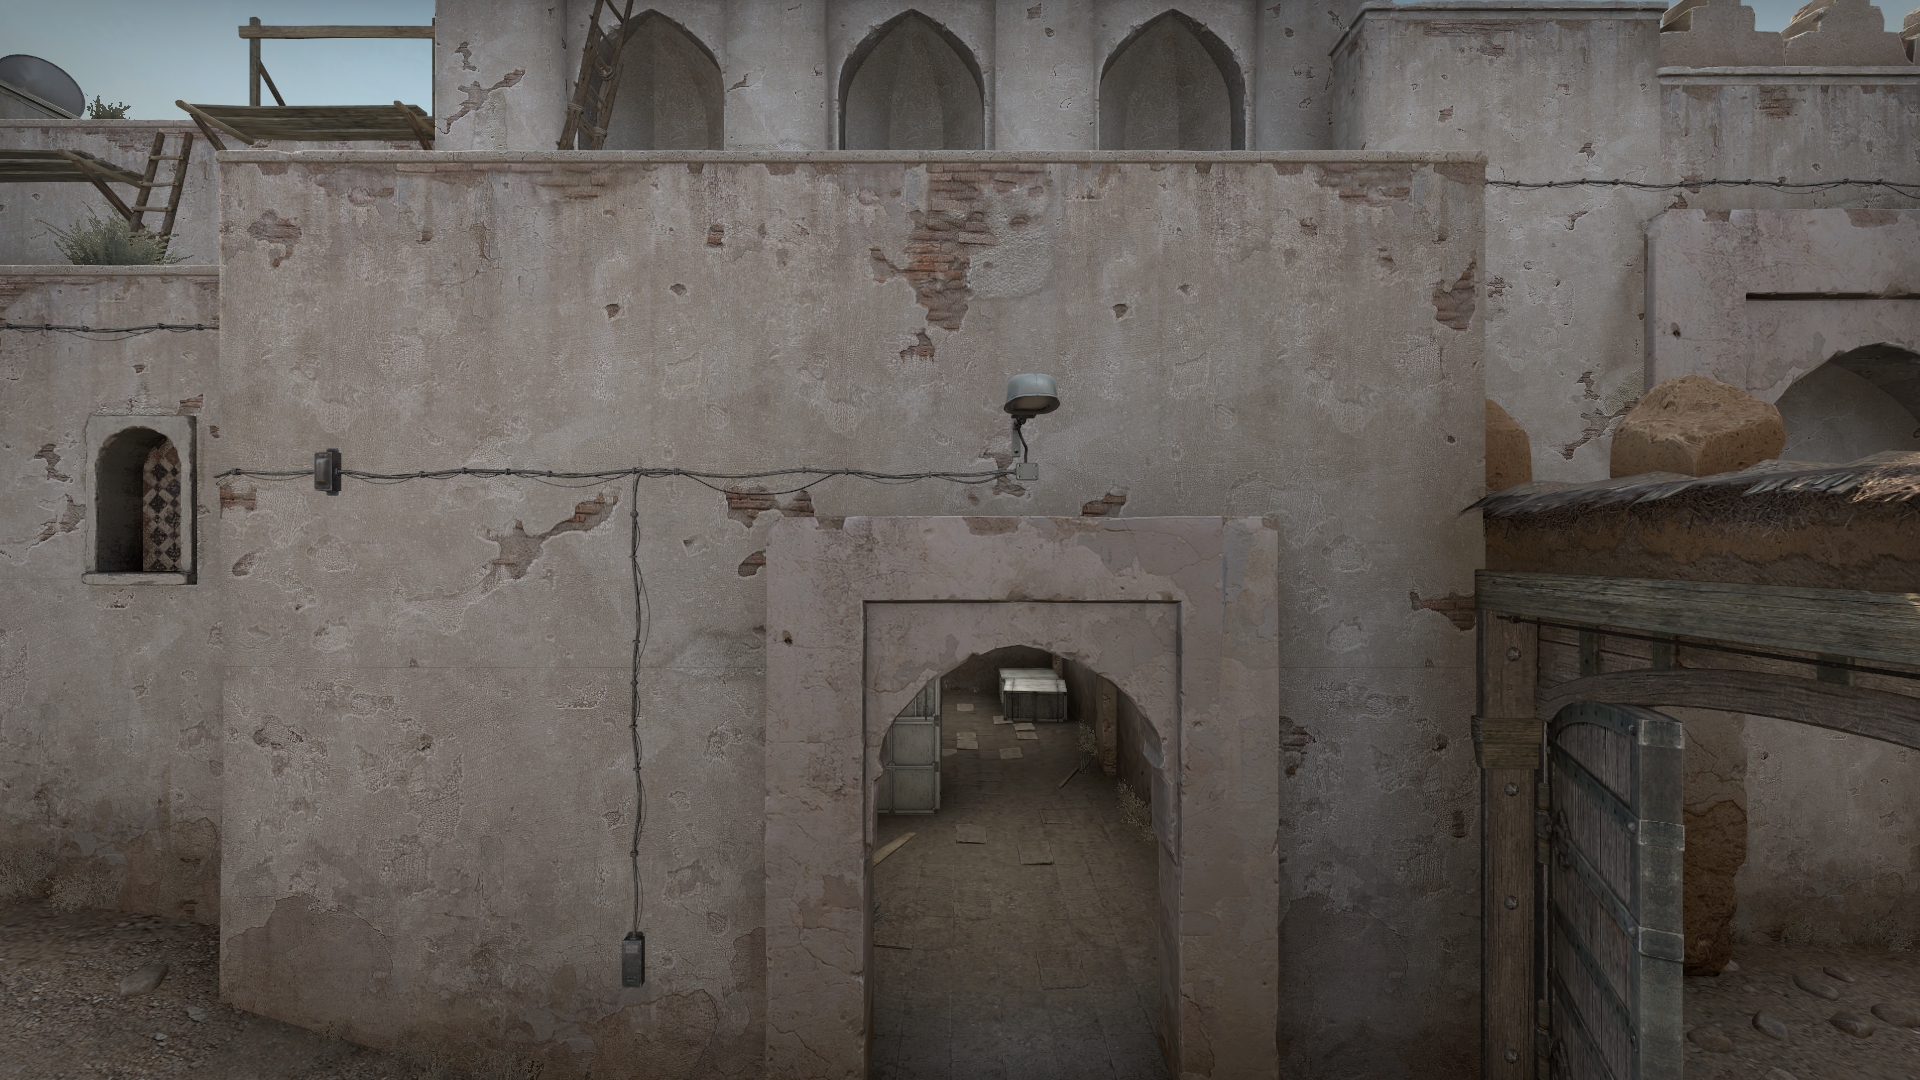
Map: de_dust2